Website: ulta-beauty
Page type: delivery-shipping
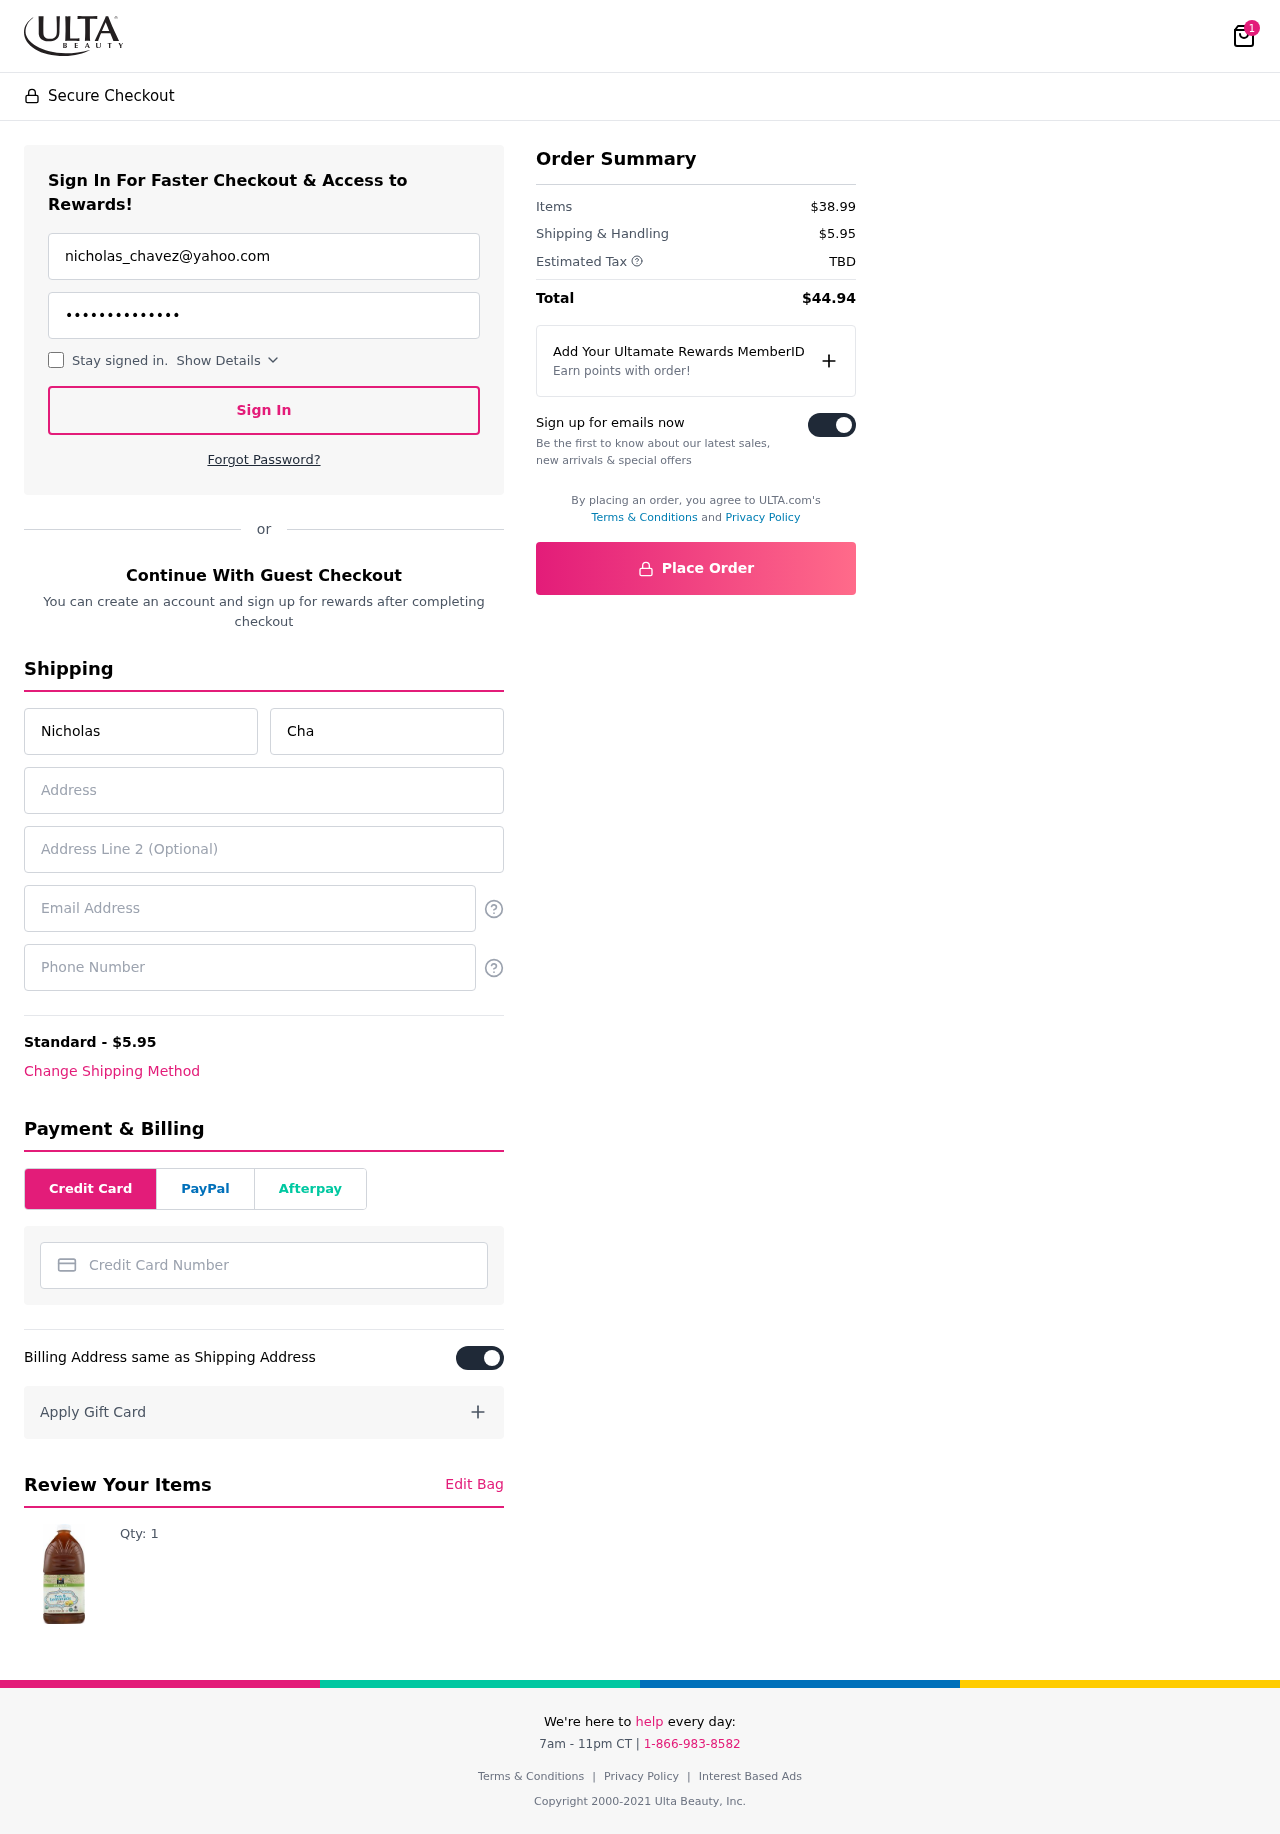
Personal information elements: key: PII_CARD_NUMBER
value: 4638 6630 9715 2034
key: PII_EMAIL
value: nicholas_chavez@yahoo.com
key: PII_EMAIL2
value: nicholas_chavez@yahoo.com
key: PII_FIRSTNAME
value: Nicholas
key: PII_LASTNAME
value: Chavez
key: PII_PHONE
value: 5798239329
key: PII_STREET
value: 5264 Fritz Drive Apt. 506
Product elements: key: PRODUCT1_QUANTITY
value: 1
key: PRODUCT1
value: Qty: 1
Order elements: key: ORDER_NUM_ITEMS
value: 1
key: ORDER_SHIPPING_COST
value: $5.95
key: ORDER_SUBTOTAL
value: $38.99
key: ORDER_TAX
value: TBD
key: ORDER_TOTAL
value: $44.94